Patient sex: M
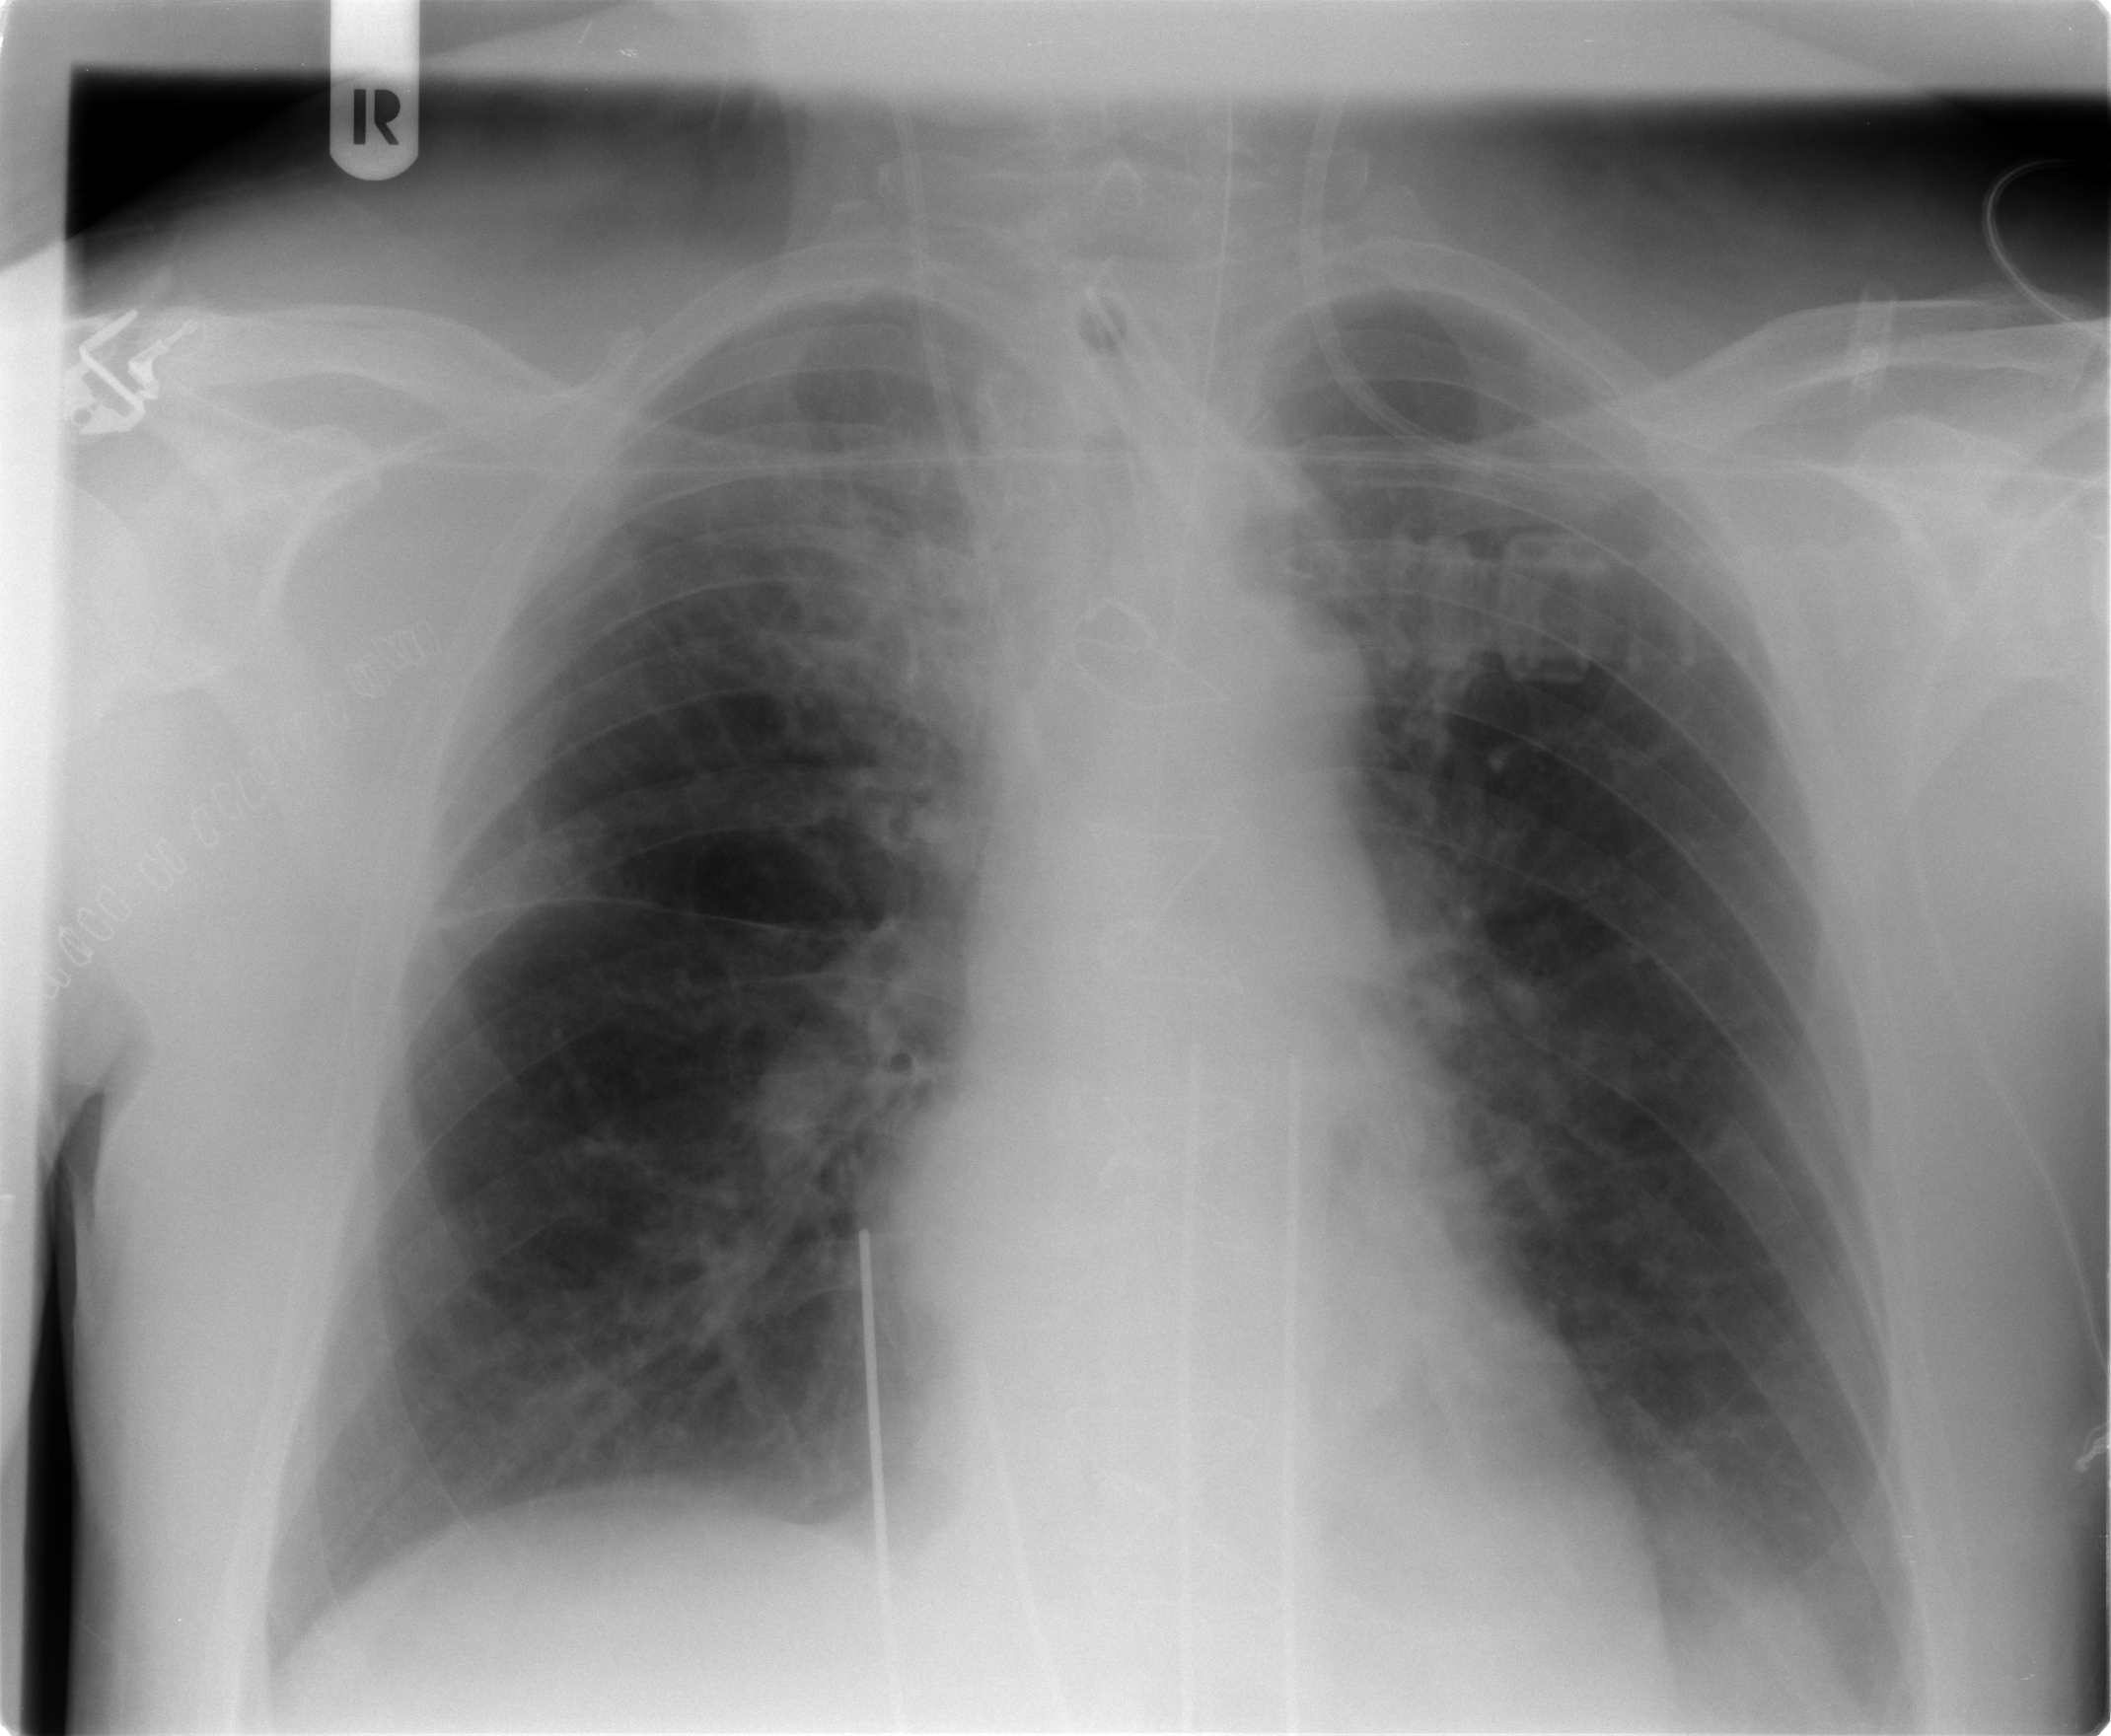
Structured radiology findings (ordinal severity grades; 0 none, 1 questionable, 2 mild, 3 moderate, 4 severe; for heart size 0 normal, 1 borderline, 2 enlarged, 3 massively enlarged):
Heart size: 0
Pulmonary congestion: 2
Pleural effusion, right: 1
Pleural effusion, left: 2
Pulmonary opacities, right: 2
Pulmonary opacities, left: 0
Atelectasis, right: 2
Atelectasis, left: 2